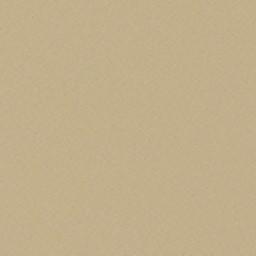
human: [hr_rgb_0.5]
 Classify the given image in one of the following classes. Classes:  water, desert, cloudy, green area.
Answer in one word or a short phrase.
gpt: desert